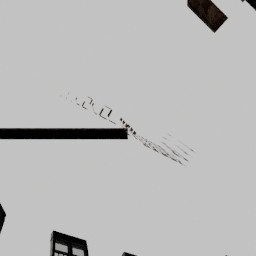
Label: architecture